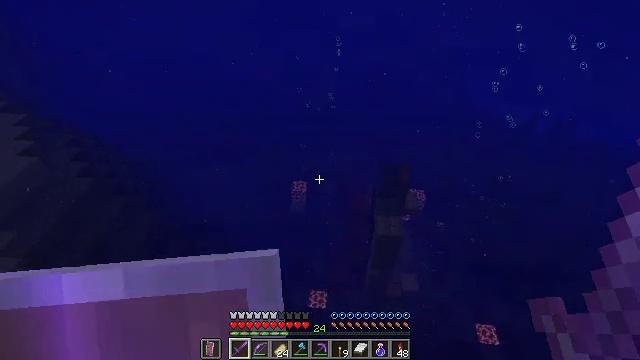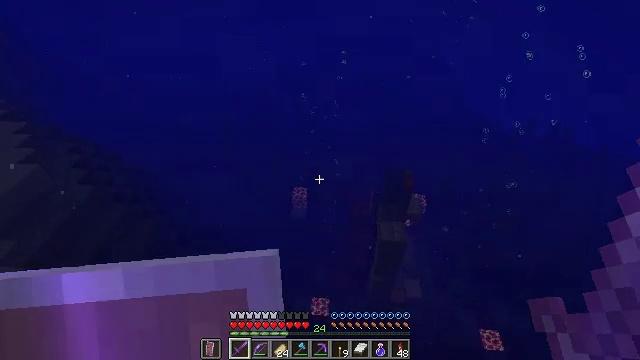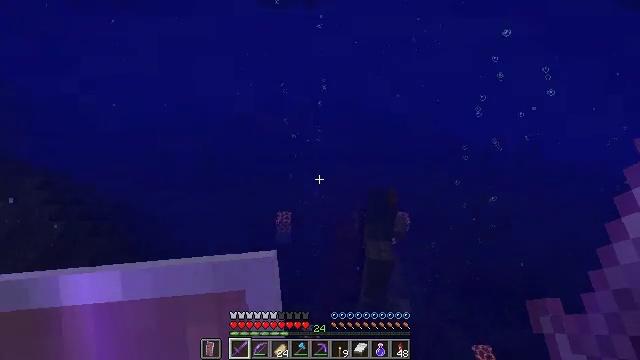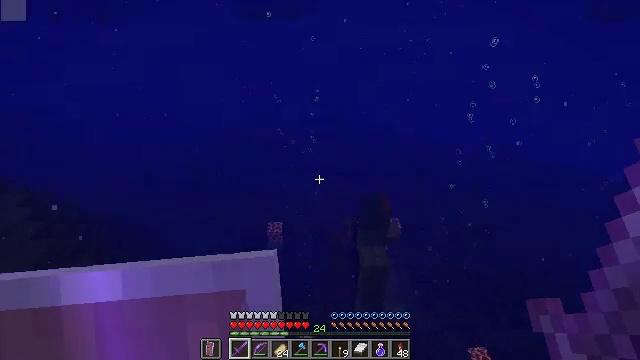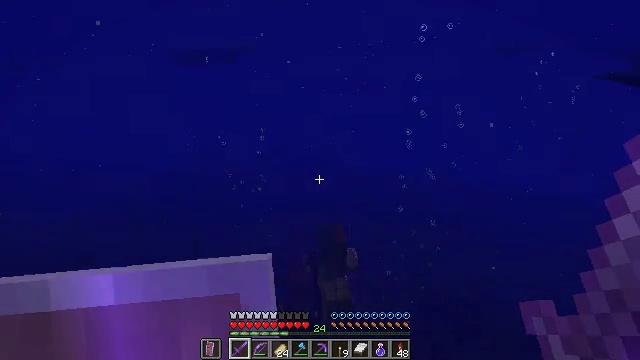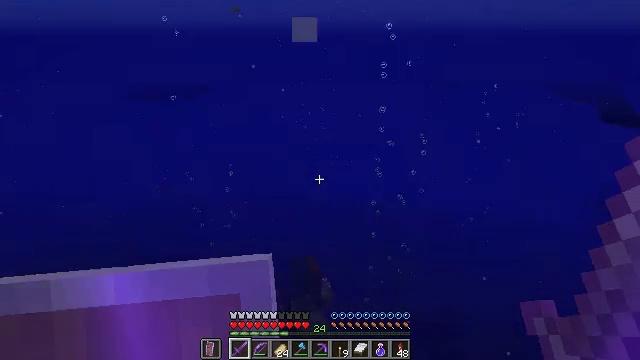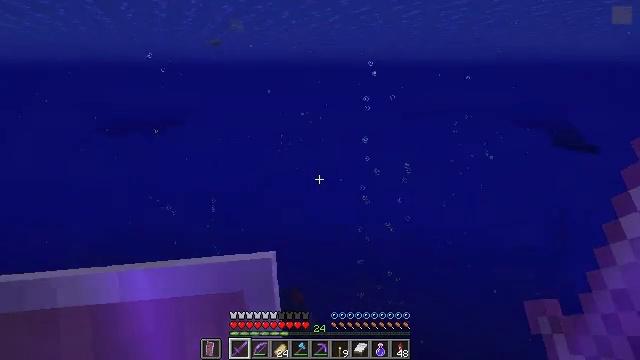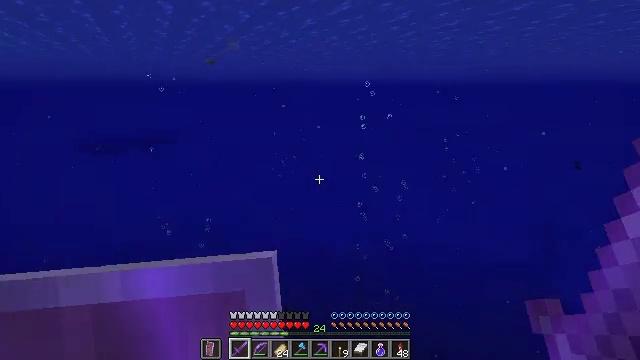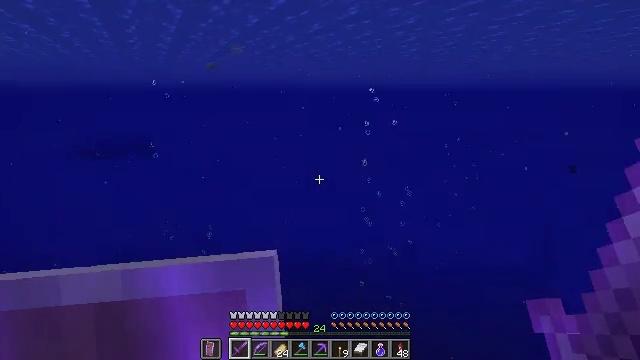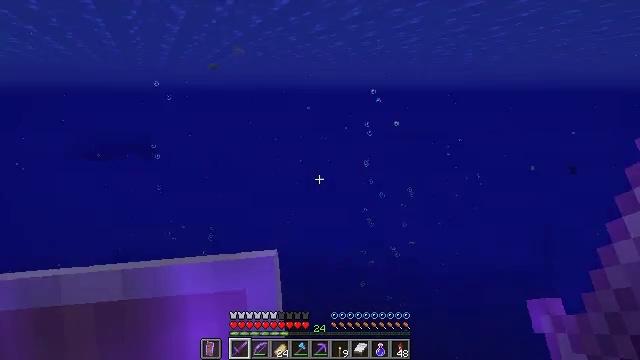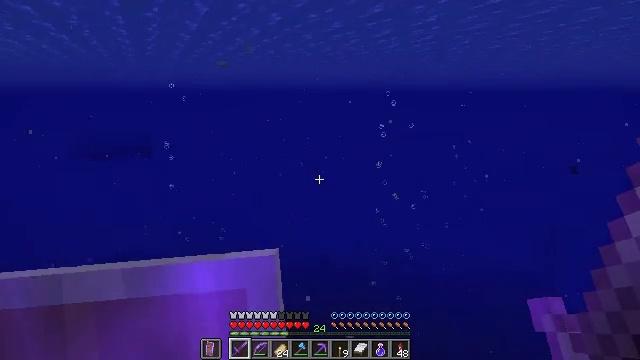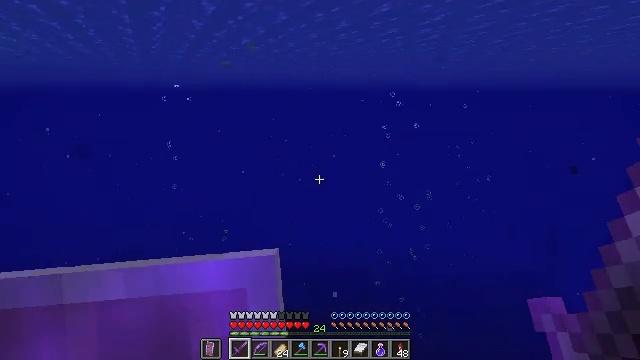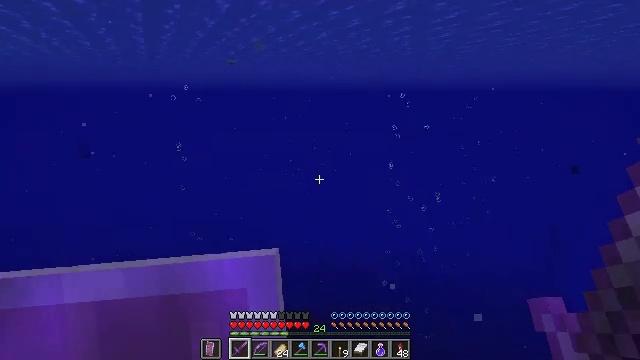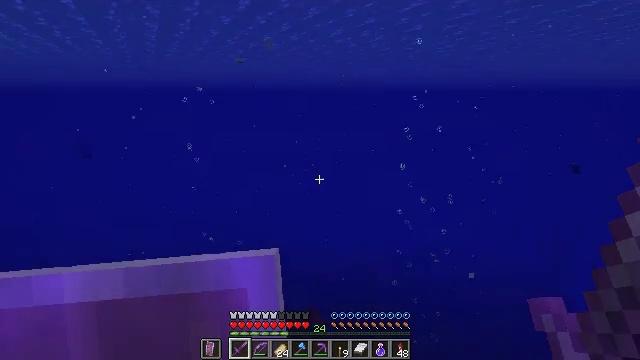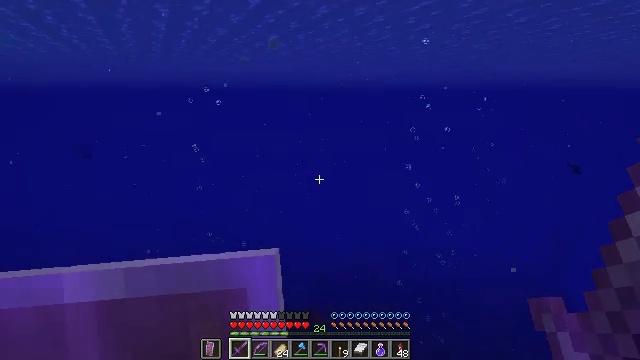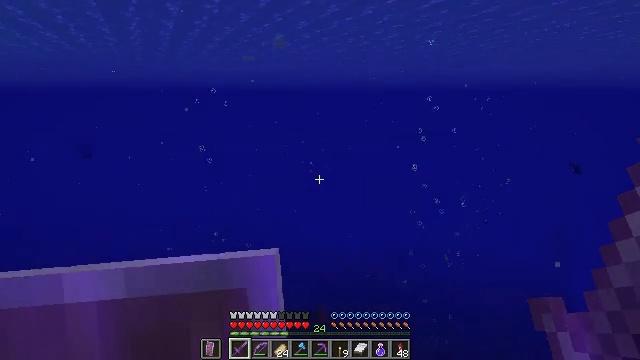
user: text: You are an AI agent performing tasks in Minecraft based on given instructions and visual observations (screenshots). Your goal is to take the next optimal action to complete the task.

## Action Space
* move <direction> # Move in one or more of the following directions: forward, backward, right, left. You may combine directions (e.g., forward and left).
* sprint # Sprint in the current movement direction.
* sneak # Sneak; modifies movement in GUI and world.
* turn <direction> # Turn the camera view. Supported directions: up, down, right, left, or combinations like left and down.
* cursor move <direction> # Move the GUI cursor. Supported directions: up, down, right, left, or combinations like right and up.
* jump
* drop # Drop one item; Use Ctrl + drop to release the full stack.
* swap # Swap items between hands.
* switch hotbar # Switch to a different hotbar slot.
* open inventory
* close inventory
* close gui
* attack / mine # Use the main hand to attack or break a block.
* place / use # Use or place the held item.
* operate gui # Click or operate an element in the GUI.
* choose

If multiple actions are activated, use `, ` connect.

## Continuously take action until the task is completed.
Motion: motion action
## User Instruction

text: Drop stone brick stairs.
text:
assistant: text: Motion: move left, turn up
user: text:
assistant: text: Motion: move left, turn right and up
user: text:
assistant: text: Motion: move left, turn right and up
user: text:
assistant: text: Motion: move left, turn right and up
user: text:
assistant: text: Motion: move left, turn right and up
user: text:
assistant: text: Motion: move left, turn right and up
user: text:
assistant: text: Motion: move left, turn right and up
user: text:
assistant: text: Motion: move left
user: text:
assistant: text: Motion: move left
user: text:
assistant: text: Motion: move left
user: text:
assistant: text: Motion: move left
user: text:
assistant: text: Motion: move left
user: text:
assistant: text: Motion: move left
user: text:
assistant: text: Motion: move left
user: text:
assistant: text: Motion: move left
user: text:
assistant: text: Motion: move left
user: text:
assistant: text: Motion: move left
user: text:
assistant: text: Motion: move left
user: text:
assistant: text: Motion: move left
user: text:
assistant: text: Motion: move left
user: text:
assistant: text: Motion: move left
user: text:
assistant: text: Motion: move left
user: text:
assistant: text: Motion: move left
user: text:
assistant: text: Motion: move left
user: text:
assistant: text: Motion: move left
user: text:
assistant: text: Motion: move left
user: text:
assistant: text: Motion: move left
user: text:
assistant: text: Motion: move left, turn right
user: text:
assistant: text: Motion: move left, turn right
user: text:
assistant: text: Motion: move left, turn right